Question: I use Delphi XE2 on Windows 8. I have ported an D2009 application to XE2 and suddenly the save dialog (TSaveDialog) is very slow.
When Project/Options/Application/Runtime Themes is set to Enable Runtime Themes:
=>
When I open the save dialog the window freezes for about a minute (sometimes I can close the window but have to wait about a minute until I can open the dialog again (or another TOpenDialog). The new Vista style save dialog is shown.
If I try to run this exe on a PC with Windows 7, the app hangs upon start (I did also try with XP compatibility mode without success).
When Project/Options/Application/Runtime Themes set to none:
=>
Save dialog works well (fast) but the old style dialog is shown, se example below:

This exe works well on a PC with Windows 7 (though with the old style dialog).
Ps. My old exe-file compiled with D2009 on a Win 7 PC works however well on both the Win 7 and 8 PC:s, and shows the dialogs correctly using the new Vista dialog style.
Could it be some permission rights in Win 8/7 causing this? I use IDE FIX PACK 5.4,
Thanks,
Thomas
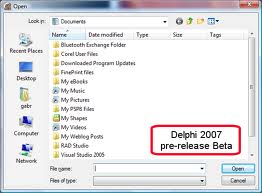
Answer: I found what the problem is. I use {$MAXSTACKSIZE $<PHONE>} and this causes the save dialogue to freeze for about a minute.
The reason for this hefty stack size is that I use a recursive algorithm (that I now probably need to remake).
Reproduce as follows (XE2):
1. Create a new VCL forms application
2. Place a TSaveDialog1 on the form
3. Place a Tbutton with OnClick event
'
'''
Begin
if SaveDialog1.Execute then
MessageDlg('ok', mtInformation,[mbOk], 0);
end;
'''
'
4: Open the project source file and put the following rows:
//{$MAXSTACKSIZE $<PHONE>} //this is a decimal value of 5 5574 528 OK!
{$MAXSTACKSIZE $<PHONE>} //this is a decimal value of 6 7108 864 Not OK!
Run and click the button. Give a dummy file name and press save. Nothing happens. Keep on clicking the button for 60 seconds. The dialogue will finally close.
Change to the smaller stack size $<PHONE>. Now the program works well. Thanks for all tips.